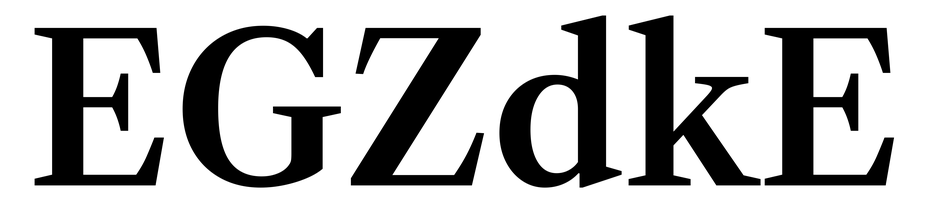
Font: LibreCaslonText_SemiBold